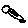
Label: bird